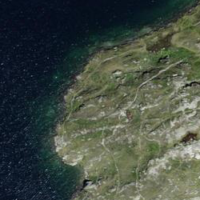
EUNIS habitat code: 31
Species observed at this site:
Salix herbacea
Cicerbita alpina